Interaction volume radius: 10 \u00c5
Interaction volume height: 40 \u00c5
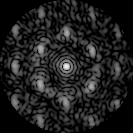
Disorder parameter: 0.5717